Brain MRI, t2w sequence, axial 2D slice.
Patient: age 26, sex F, weight 90 kg, height 1.9 m
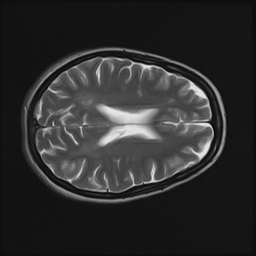